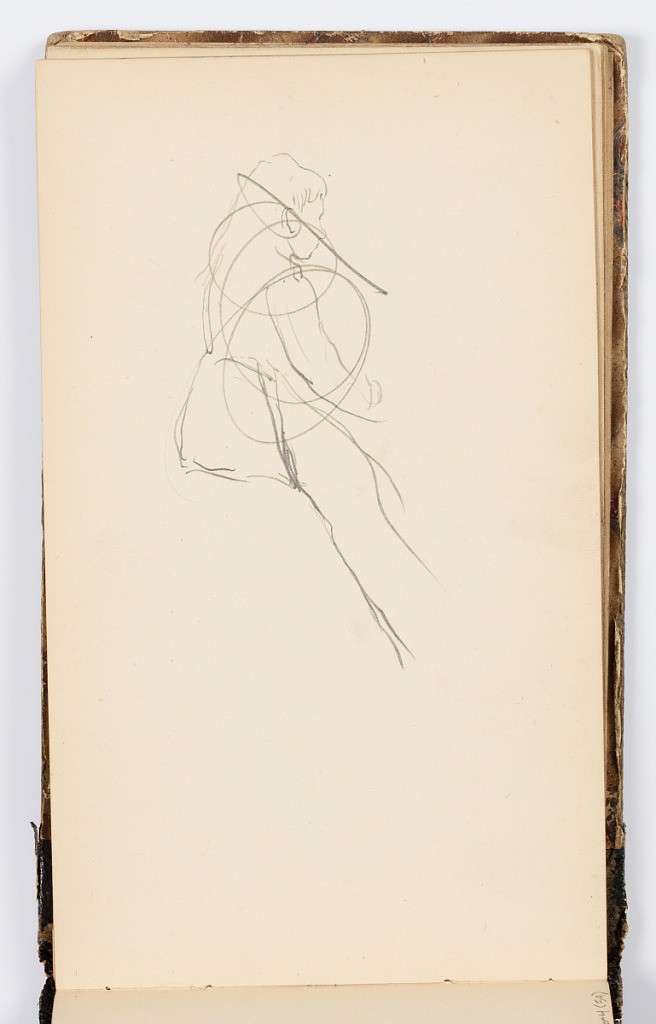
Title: Sketchbook Page
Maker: Kenyon Cox, American, 1856–1919
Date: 1875
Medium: Graphite on paper
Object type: Sketchbook folio
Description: Sketch of a girl, crossed out.